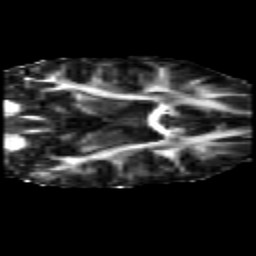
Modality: FA
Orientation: coronal
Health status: healthy
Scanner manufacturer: siemens
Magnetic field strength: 3 T
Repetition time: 10 s
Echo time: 0.092 s